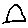
Label: triangle